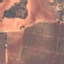
Land use / land cover class: PermanentCrop